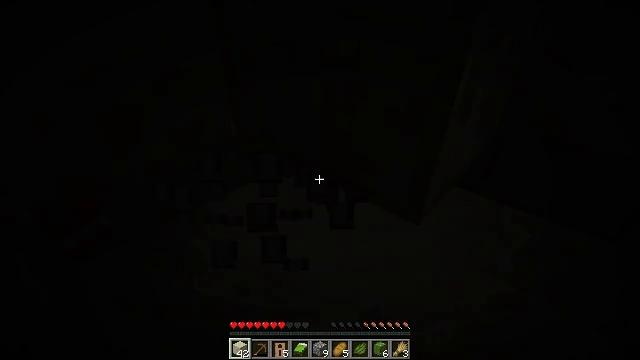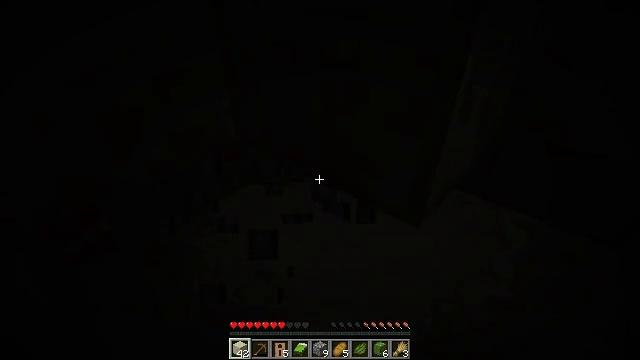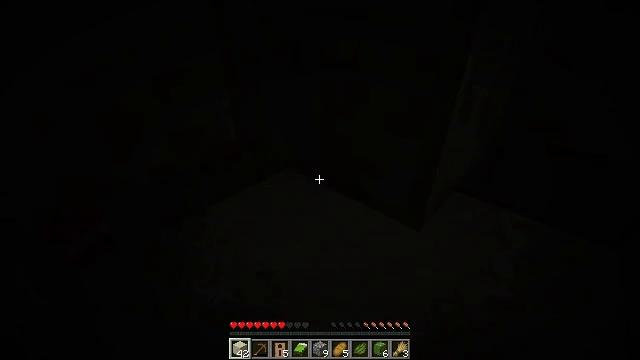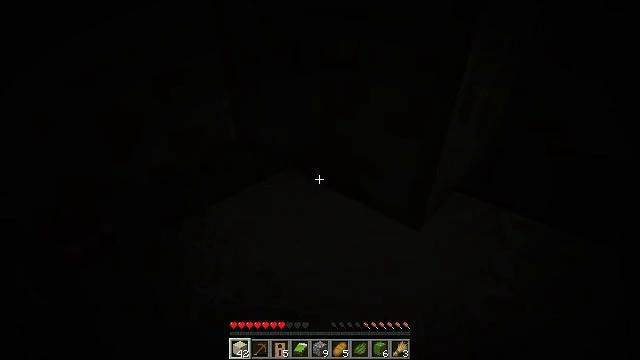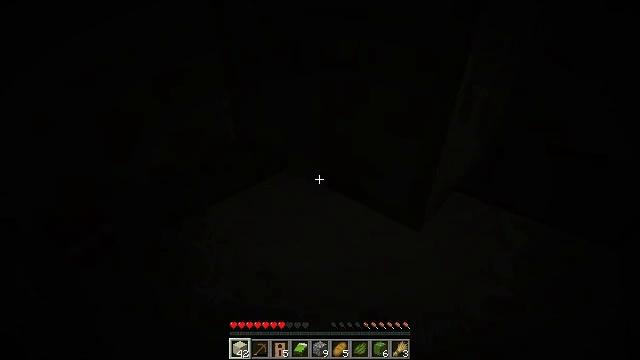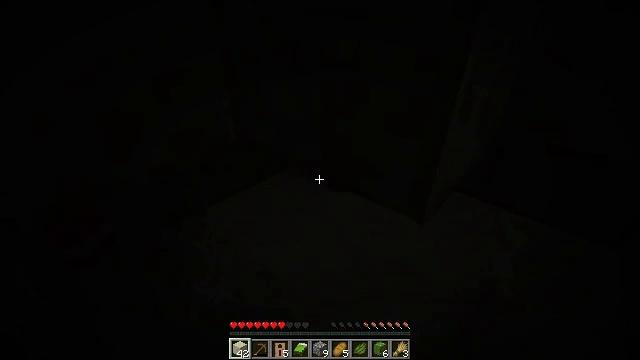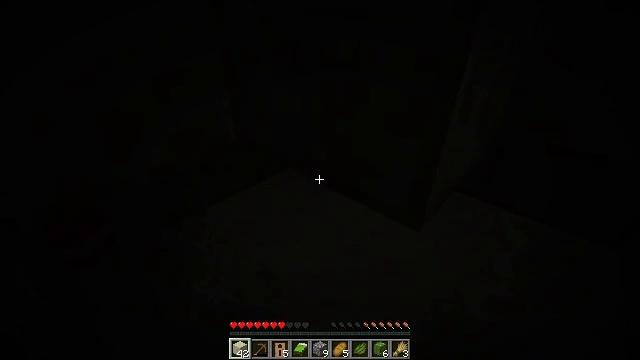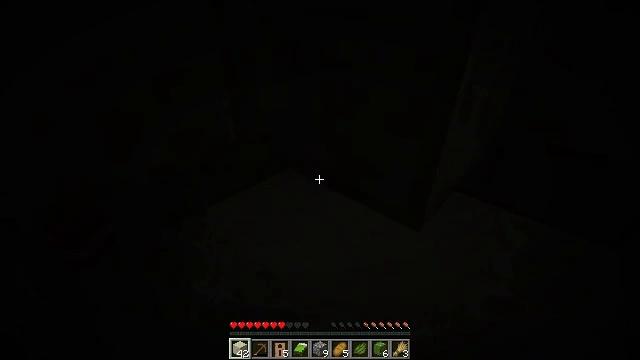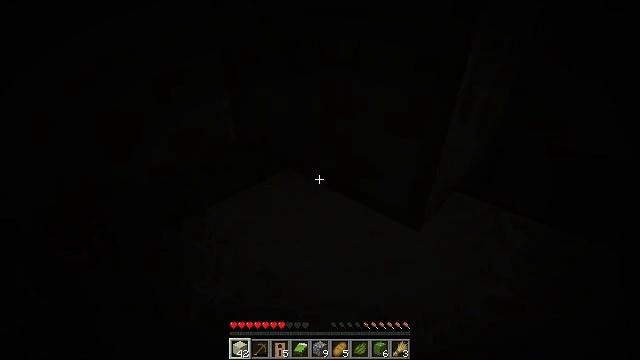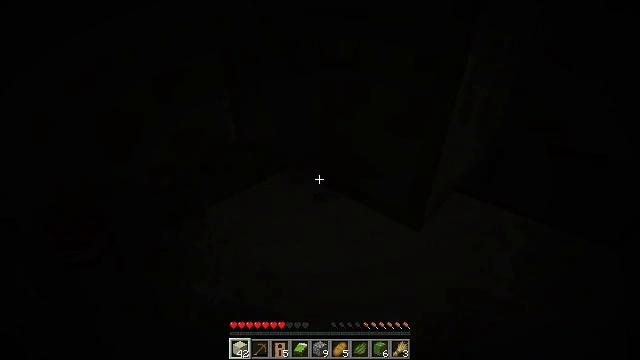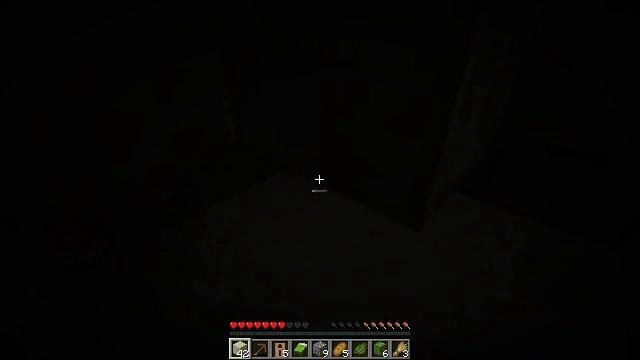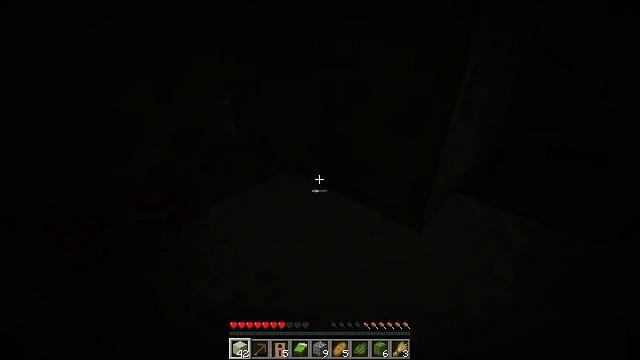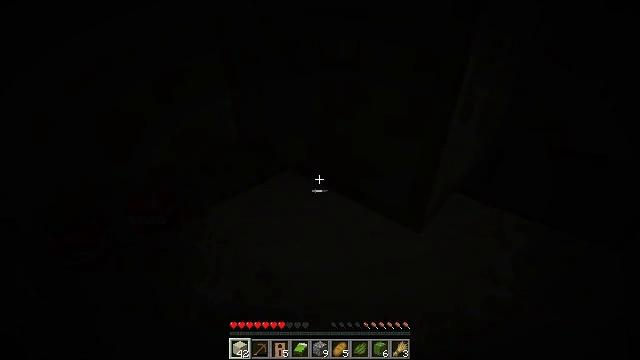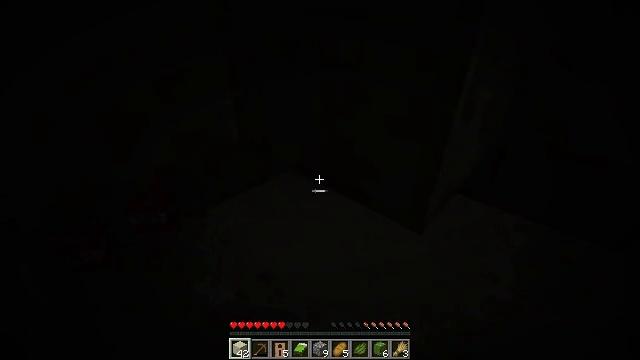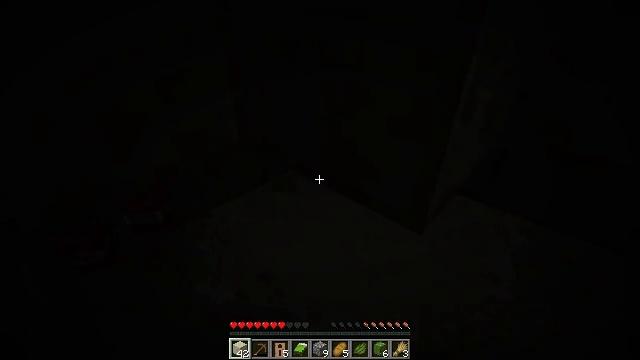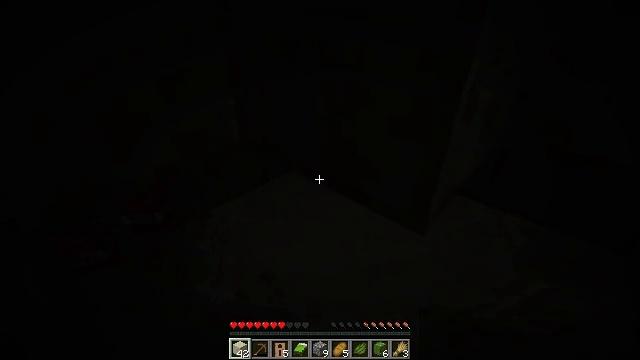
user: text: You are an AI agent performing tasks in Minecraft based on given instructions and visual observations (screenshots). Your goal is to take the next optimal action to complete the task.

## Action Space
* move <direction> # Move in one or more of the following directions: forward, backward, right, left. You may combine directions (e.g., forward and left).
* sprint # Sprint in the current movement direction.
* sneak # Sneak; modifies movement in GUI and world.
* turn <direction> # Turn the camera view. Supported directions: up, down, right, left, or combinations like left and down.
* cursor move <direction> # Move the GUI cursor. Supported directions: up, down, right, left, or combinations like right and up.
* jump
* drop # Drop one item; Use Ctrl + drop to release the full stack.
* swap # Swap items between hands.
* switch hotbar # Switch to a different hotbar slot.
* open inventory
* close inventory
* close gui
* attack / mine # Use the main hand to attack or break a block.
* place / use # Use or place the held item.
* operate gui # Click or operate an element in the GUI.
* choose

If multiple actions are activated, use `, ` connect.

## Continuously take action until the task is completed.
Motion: motion action
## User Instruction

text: Gather cut sandstone from the structure.
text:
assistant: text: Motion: attack / mine
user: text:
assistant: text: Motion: attack / mine
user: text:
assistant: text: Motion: attack / mine
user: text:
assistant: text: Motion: attack / mine
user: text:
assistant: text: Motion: attack / mine
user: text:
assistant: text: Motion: attack / mine
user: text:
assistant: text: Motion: attack / mine
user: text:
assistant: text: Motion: attack / mine
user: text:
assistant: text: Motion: attack / mine
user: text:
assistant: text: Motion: no_op
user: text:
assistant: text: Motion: no_op
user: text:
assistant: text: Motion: no_op
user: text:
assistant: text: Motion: no_op
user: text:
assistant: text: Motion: no_op
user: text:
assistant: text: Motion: no_op
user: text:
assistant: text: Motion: no_op
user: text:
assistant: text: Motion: no_op
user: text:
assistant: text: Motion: no_op
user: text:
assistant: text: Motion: no_op
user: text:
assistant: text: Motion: no_op
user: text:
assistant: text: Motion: no_op
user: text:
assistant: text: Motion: no_op
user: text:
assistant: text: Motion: turn left
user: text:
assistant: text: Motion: turn left and down
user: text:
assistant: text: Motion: turn left and down
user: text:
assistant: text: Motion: turn down
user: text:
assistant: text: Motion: no_op
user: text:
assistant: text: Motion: no_op
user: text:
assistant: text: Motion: no_op
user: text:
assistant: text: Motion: no_op